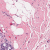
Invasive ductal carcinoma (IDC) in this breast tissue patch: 0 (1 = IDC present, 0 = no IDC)